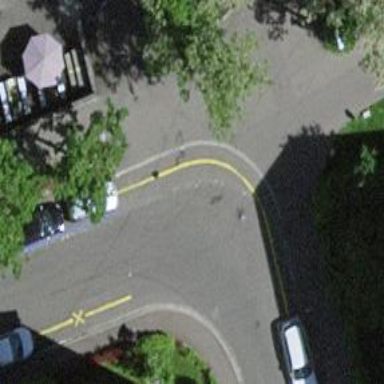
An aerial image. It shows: Residential road with asphalt surface and opposite cycleway.